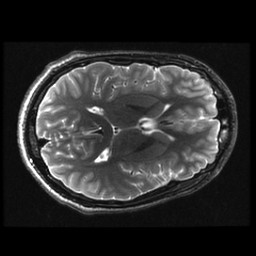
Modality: T2w
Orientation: axial
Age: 17
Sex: male
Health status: ill
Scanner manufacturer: ge
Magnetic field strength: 3 T
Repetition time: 7.5 s
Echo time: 0.1007 s